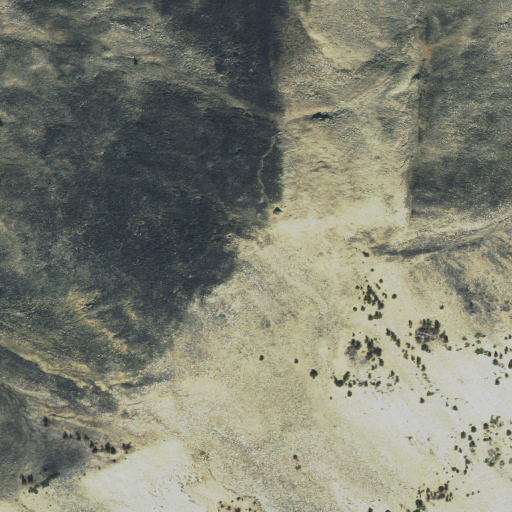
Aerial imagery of mountain in Idaho named Taylor Mountain containing shrub, grassland, and barren land